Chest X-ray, PA view. Patient: 60 years old, sex F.
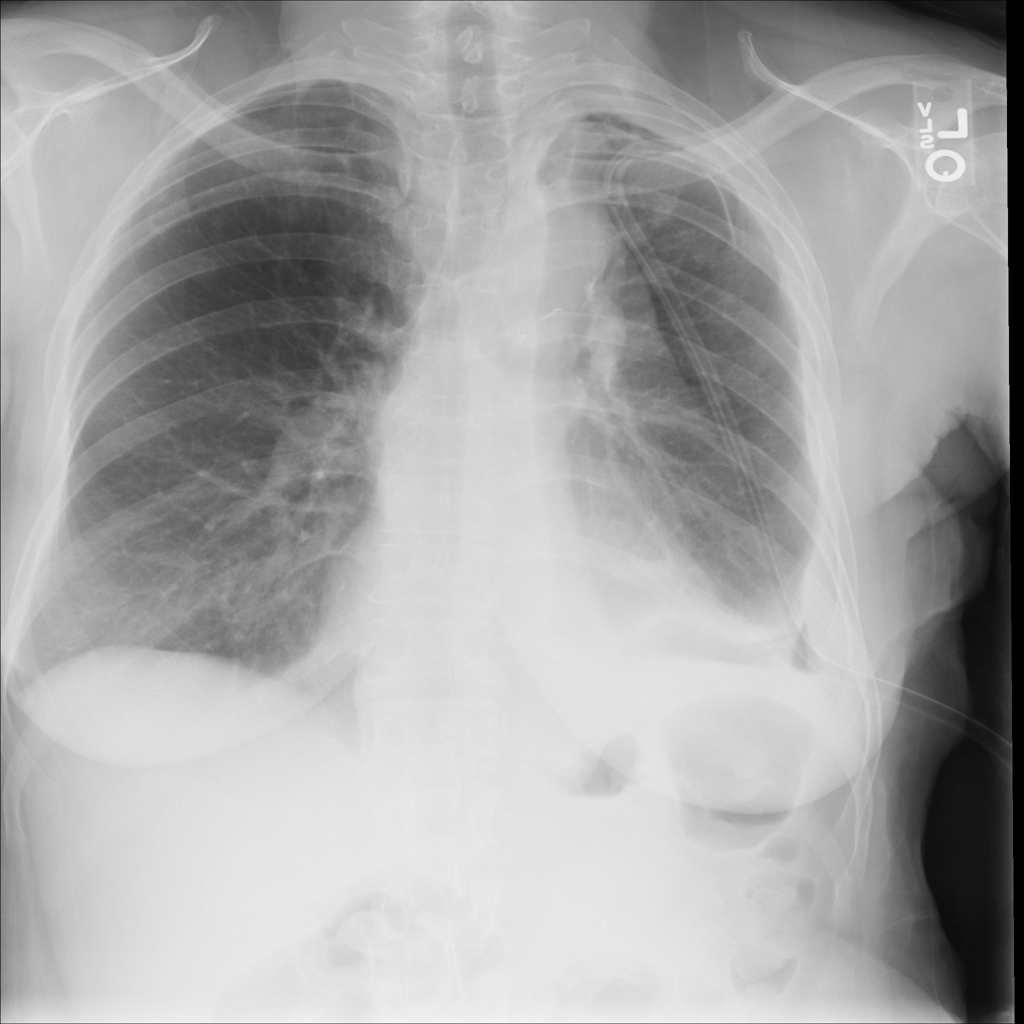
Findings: Pneumothorax